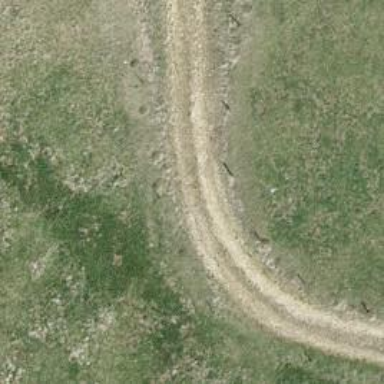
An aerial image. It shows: Track with grade3 tracktype.